Question: Hi I am getting a following chart:
I want to hide the water info from the tooltip. How can I do that. You can use the following fiddle to play with it.
Thanks!!!
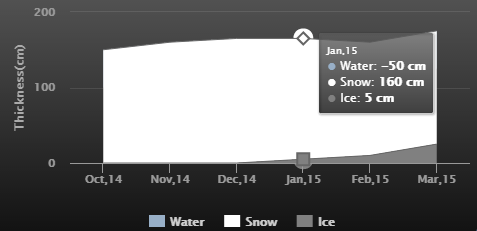
Answer: You were almost there. You needed to check the api for the shared tooltip <URL>. Put your check for the series you do not want inside the for each:
'''
...
tooltip: {
formatter: function () {
var s = '<b>' + this.x + '</b>';
$.each(this.points, function () {
if (this.series.name != 'Water') {
s += '<br/>' + this.series.name + ': ' + this.y + 'm';
}
});
return s;
},
shared: true,
valueSuffix: ' cm'
},
...
'''